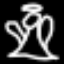
Label: angel